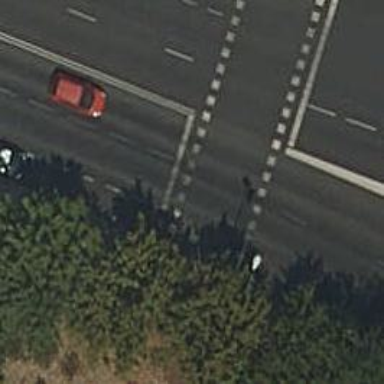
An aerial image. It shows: Road with traffic signals and zebra crossing with traffic signals.